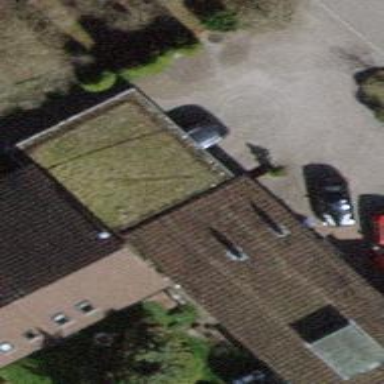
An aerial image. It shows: Group of garages.